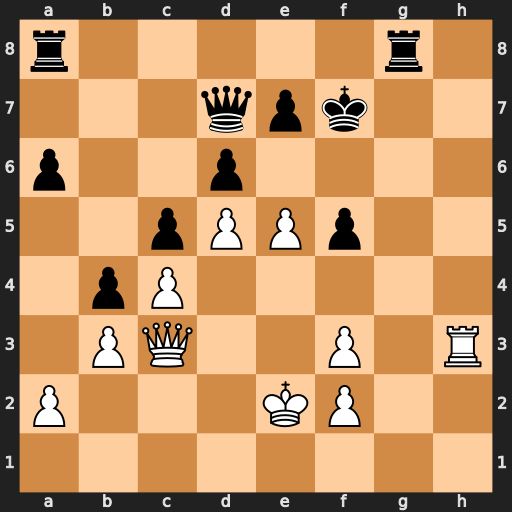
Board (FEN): r5r1/3qpk2/p2p4/2pPPp2/1pP5/1PQ2P1R/P3KP2/8
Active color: w
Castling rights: -
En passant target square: -
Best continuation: e6+ Qxe6+ dxe6+